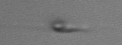
Label: flagellate_morphotype3